高一 · 组合数学
用红、黄、蓝三种不同颜色给如图 3.2-14 中的 3 个矩形随机涂色, 每个矩形只涂一种颜色, 则 3 个矩形颜色都相同的概率是, 3 个矩形颜色都不同的概率是 \$ \qquad \$

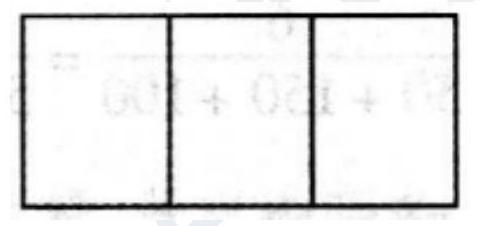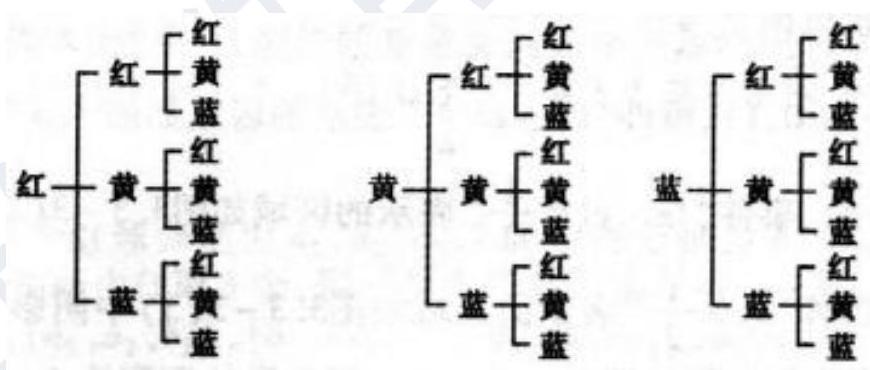
答案: \frac{2}{9}
解析: 所有可能的基本事件共有 27 个, 如图所示:

记 “ 3 个矩形颜色都相同” 为事件 A, 由图知, 事件 $\mathrm{A}$ 中的基本事件有 3 个, 故 $P(A)=\frac{3}{27}=\frac{1}{9}$ 。记 “ 3 个矩形颜色都不同” 为事件 B, 由图可知, 事件 B 中的基本事件有 6 个, 故 $P(B)=\frac{6}{27}=\frac{2}{9}$ 。

故答案为:\frac{2}{9}